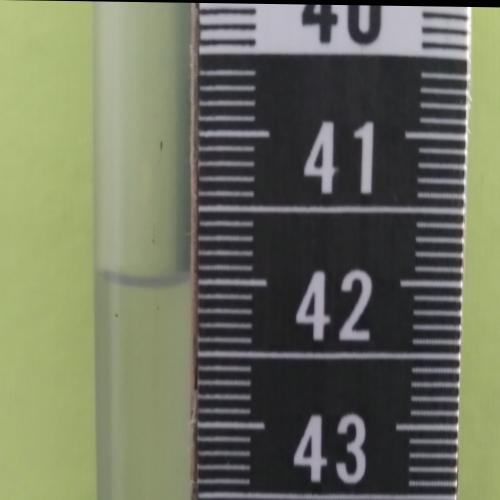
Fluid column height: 42.0 cm